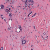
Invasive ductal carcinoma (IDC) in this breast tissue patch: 1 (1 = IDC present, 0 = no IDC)